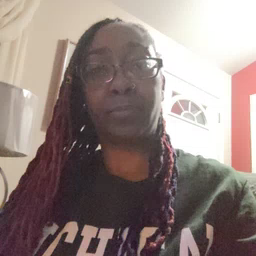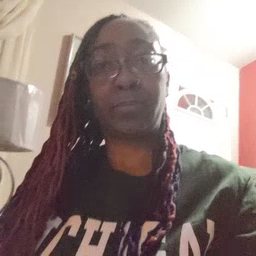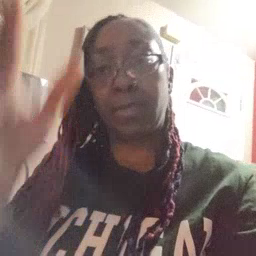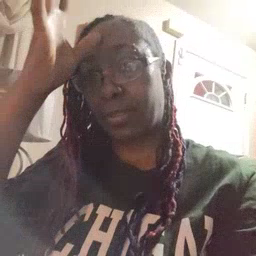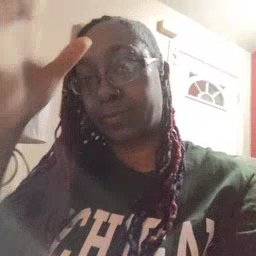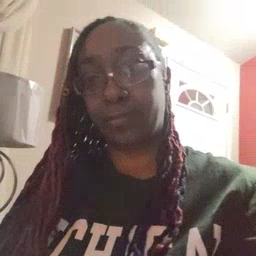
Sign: dad